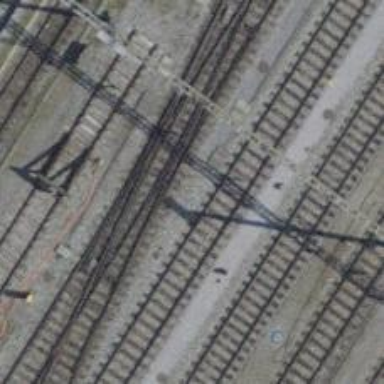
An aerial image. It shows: Railway yard with electrified tracks and single track.